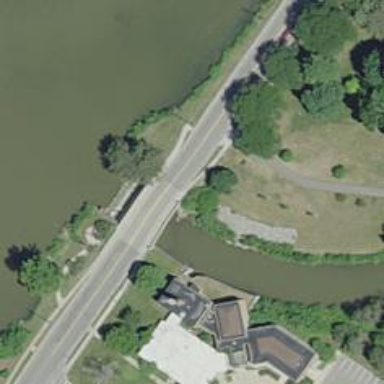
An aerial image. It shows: Tertiary road passing over bridge.